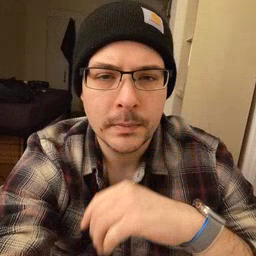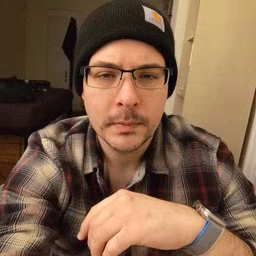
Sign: drink